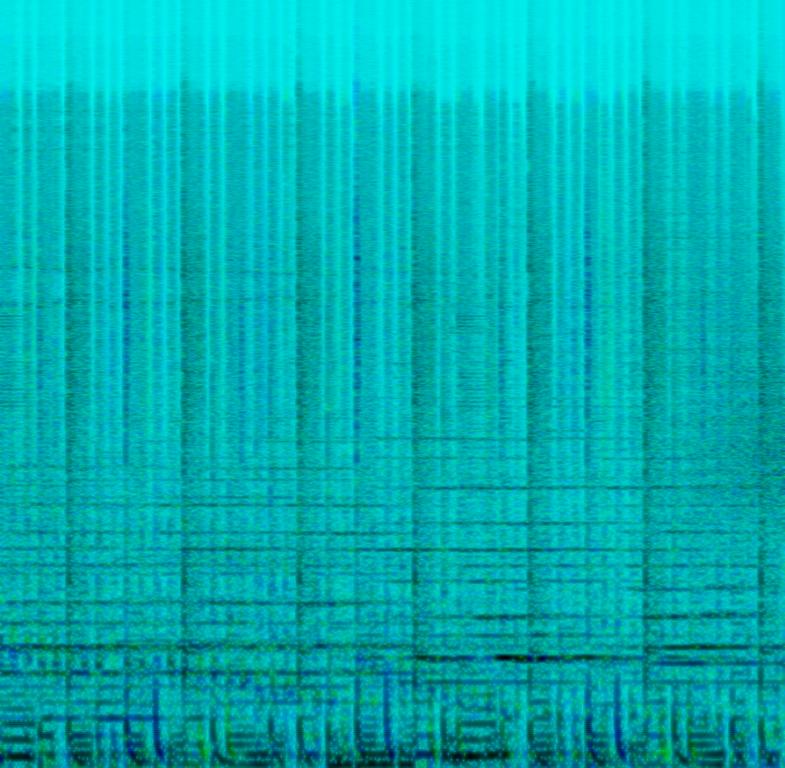
This music is an instrumental. The tempo is fast with a keyboard harmony, boomy bass lines, chimes and electronic arrangements. The music is catchy, perky, vivacious, groovy, intense and ardent. This music is a Synth pop instrumental.